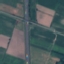
Label: Highway